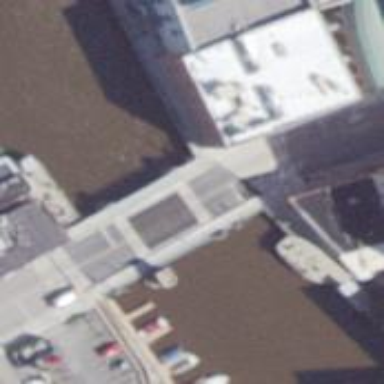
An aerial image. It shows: Movable lift bridge on footway.